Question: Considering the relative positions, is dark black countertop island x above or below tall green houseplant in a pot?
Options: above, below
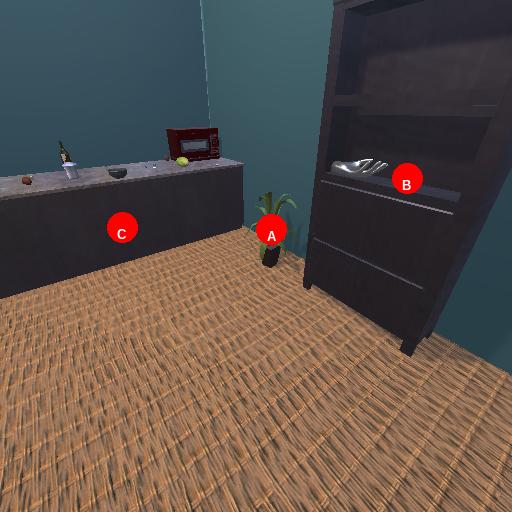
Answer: above